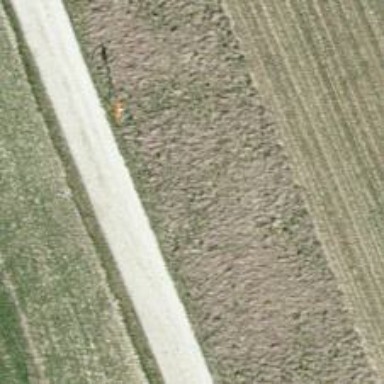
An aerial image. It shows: Aerial marker.